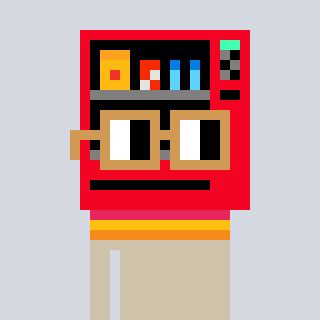
a pixel art character with square brown glasses, a vending machine-shaped head and a bege-colored body on a cool background